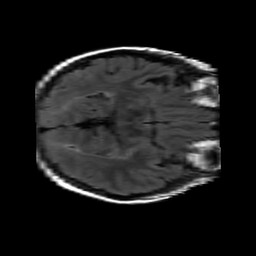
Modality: FLAIR
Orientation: axial
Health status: ill
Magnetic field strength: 3 T